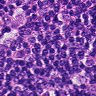
Metastatic tissue present: yes